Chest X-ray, PA view. Patient: 23 years old, sex M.
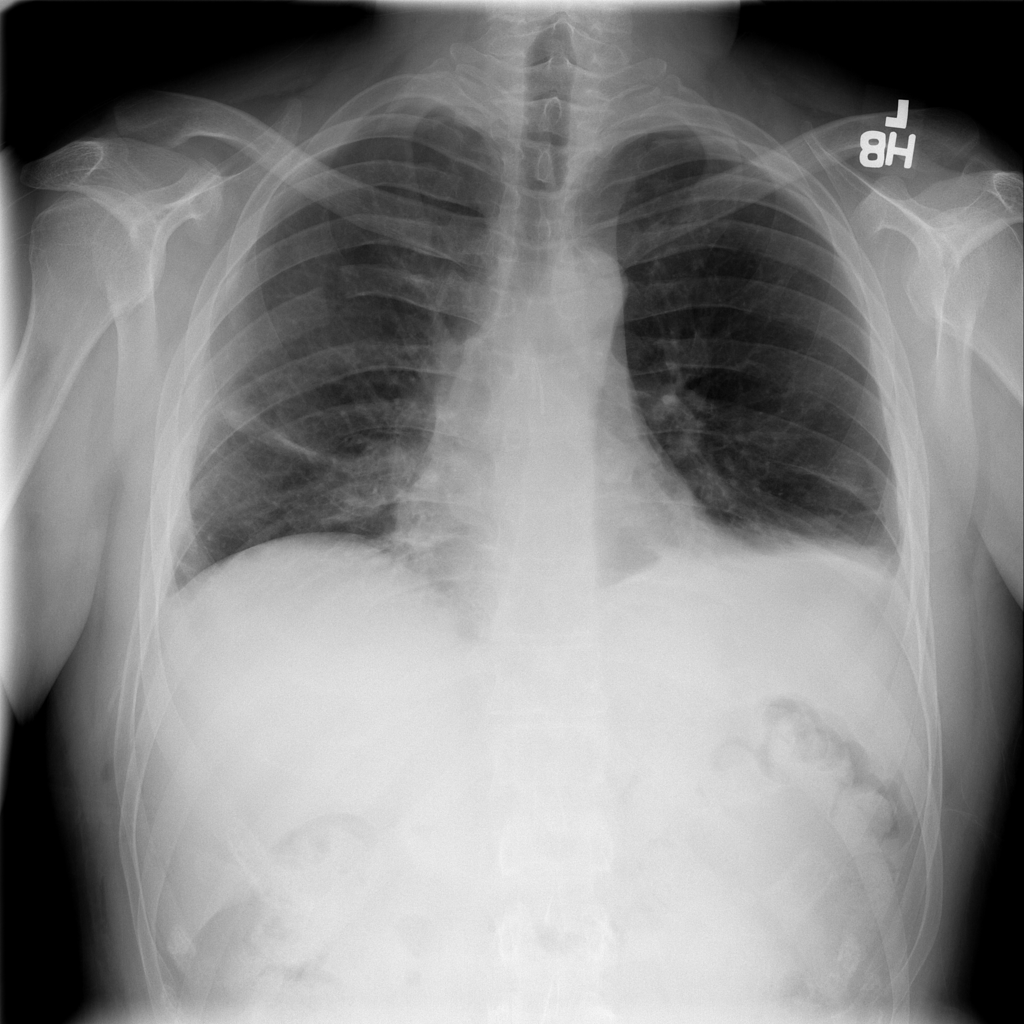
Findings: Atelectasis